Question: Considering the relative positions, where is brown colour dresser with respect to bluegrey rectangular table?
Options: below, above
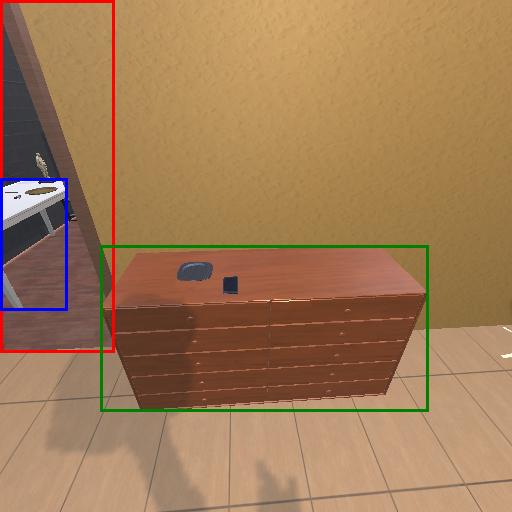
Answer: below